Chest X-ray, PA view. Patient: 46 years old, sex M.
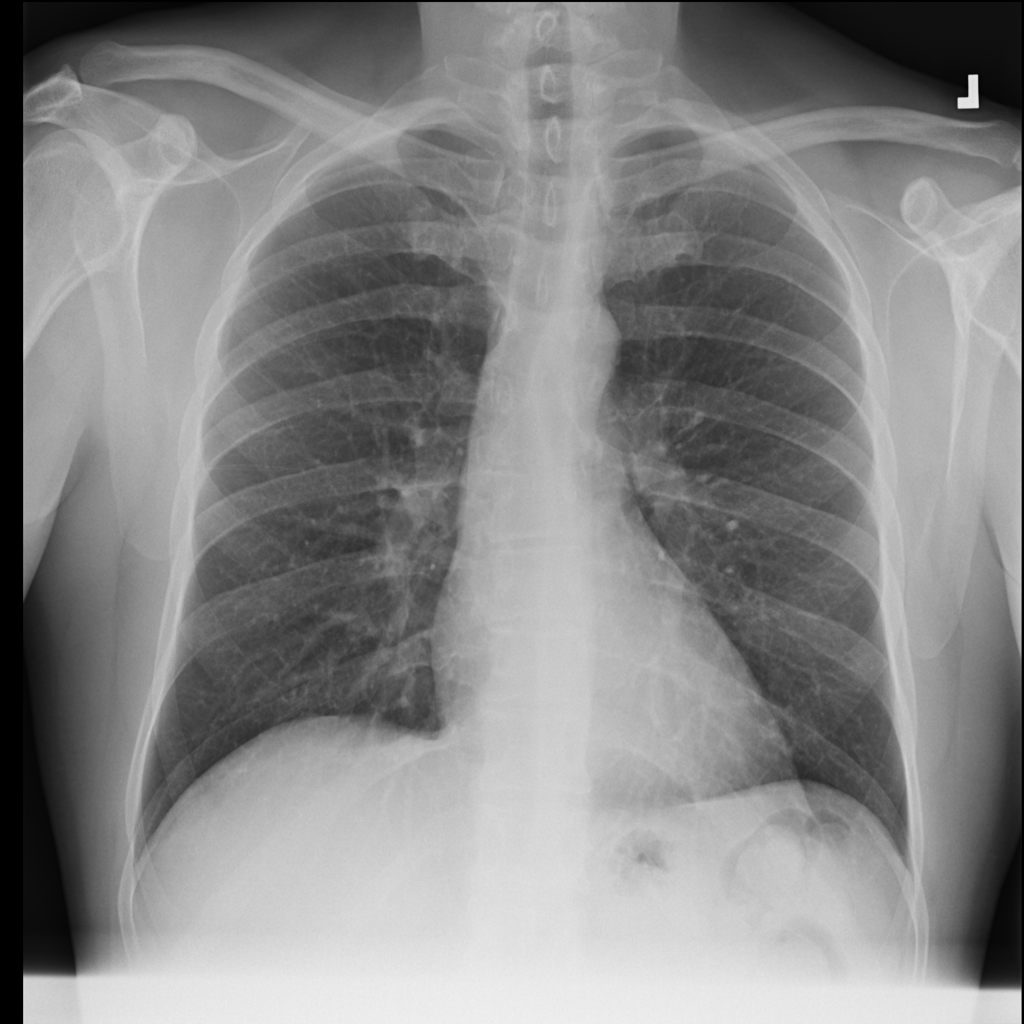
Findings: No Finding